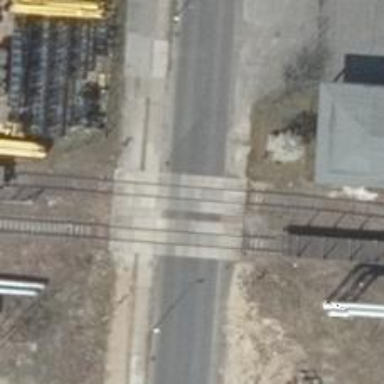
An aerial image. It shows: Level crossing along the railway.